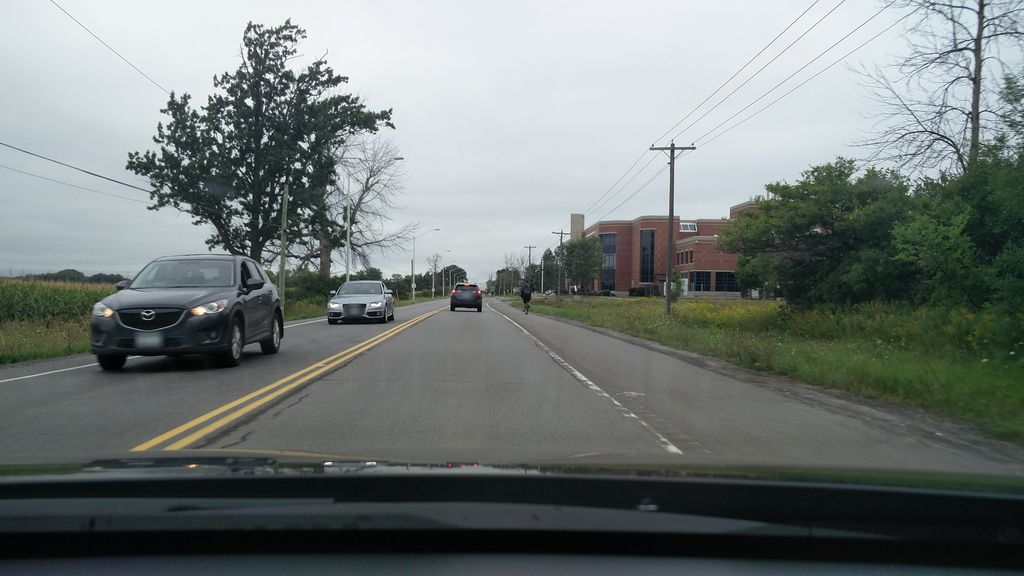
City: ottawa-gatineau